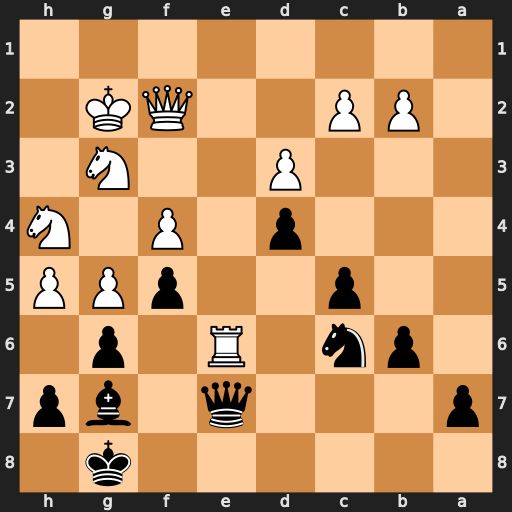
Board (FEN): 6k1/p3q1bp/1pn1R1p1/2p2pPP/3p1P1N/3P2N1/1PP2QK1/8
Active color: b
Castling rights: -
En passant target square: -
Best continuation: Qxe6